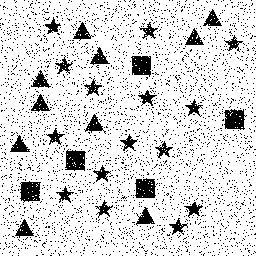
Squares: 5
Triangles: 10
Stars: 15
Total shapes: 30